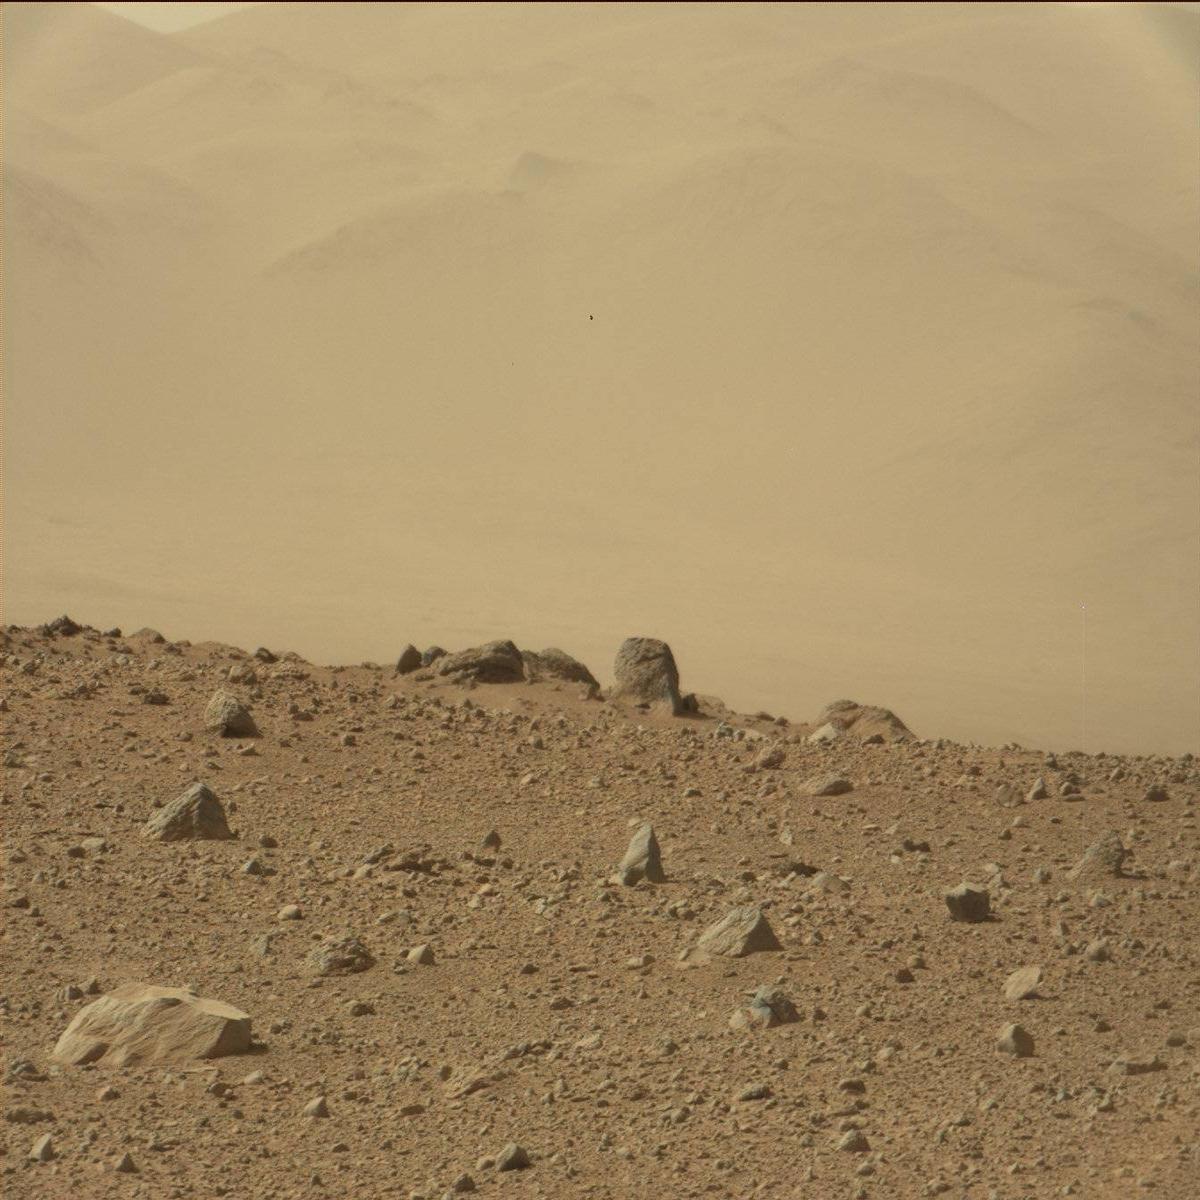
Terrain classes present: Bedrock, Ridge, Rock, Sand / Soil, Sky